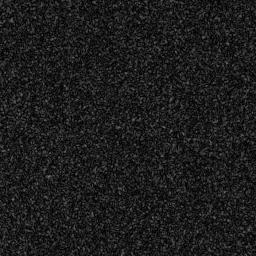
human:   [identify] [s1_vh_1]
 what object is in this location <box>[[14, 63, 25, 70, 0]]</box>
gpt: <ref>1 medium ship at the left</ref>